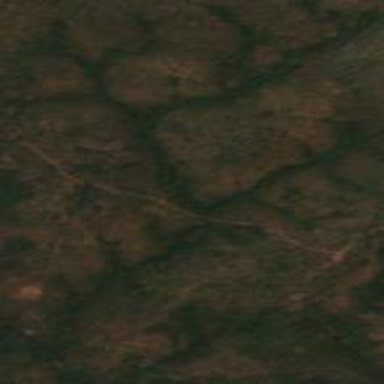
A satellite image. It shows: Forest area.